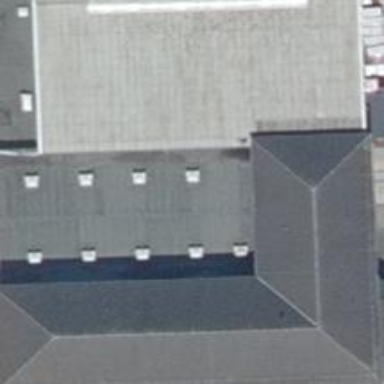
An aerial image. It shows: Hardware shop.